Question: I have a cs-cart installation based in Mysql (MyIsam) with about 3,000 items and a database size of 700MB and index size of 247MB.
In the last month for a reason i don't know the performances falled down and are very inconstant. I optimized the DB as I usually do and tried to change some Mysql variables according with some suggestion I found over the internet.
The dedicated server is quite old
Cpu dual core pentium E2180
6GB RAM
160GB SATA
and this is the screenshot of the top command

'''
auto_increment_increment
1
auto_increment_offset
1
automatic_sp_privileges
ON
back_log
50
basedir
/usr/
bdb_cache_size
<PHONE>
bdb_home
/var/lib/mysql/
bdb_log_buffer_size
262144
bdb_logdir
bdb_max_lock
10000
bdb_shared_data
OFF
bdb_tmpdir
/tmp/
binlog_cache_size
32768
bulk_insert_buffer_size
<PHONE>
character_set_client
utf8
character_set_connection
utf8
character_set_database
latin1
character_set_filesystem
binary
character_set_results
utf8
character_set_server
latin1
character_set_system
utf8
character_sets_dir
/usr/share/mysql/charsets/
collation_connection
utf8_general_ci
collation_database
latin1_swedish_ci
collation_server
latin1_swedish_ci
completion_type
0
concurrent_insert
1
connect_timeout
10
datadir
/var/lib/mysql/
date_format
%Y-%m-%d
datetime_format
%Y-%m-%d %H:%i:%s
default_week_format
0
delay_key_write
ON
delayed_insert_limit
100
delayed_insert_timeout
300
delayed_queue_size
1000
div_precision_increment
4
keep_files_on_create
OFF
engine_condition_pushdown
OFF
expire_logs_days
0
flush
OFF
flush_time
0
ft_boolean_syntax
+ -><()~*:""&|
ft_max_word_len
84
ft_min_word_len
4
ft_query_expansion_limit
20
ft_stopword_file
(built-in)
group_concat_max_len
1024
have_archive
NO
have_bdb
YES
have_blackhole_engine
NO
have_compress
YES
have_community_features
YES
have_profiling
YES
have_crypt
YES
have_csv
NO
have_dynamic_loading
YES
have_example_engine
NO
have_federated_engine
NO
have_geometry
YES
have_innodb
YES
have_isam
NO
have_merge_engine
YES
have_ndbcluster
NO
have_openssl
DISABLED
have_ssl
DISABLED
have_query_cache
YES
have_raid
NO
have_rtree_keys
YES
have_symlink
YES
hostname
ltfs676.aus.us.siteprotect.com
init_connect
init_file
init_slave
innodb_additional_mem_pool_size
<PHONE>
innodb_autoextend_increment
8
innodb_buffer_pool_awe_mem_mb
0
innodb_buffer_pool_size
<PHONE>
innodb_checksums
ON
innodb_commit_concurrency
0
innodb_concurrency_tickets
500
innodb_data_file_path
ibdata1:10M:autoextend
innodb_data_home_dir
innodb_adaptive_hash_index
ON
innodb_doublewrite
ON
innodb_fast_shutdown
1
innodb_file_io_threads
4
innodb_file_per_table
OFF
innodb_flush_log_at_trx_commit
1
innodb_flush_method
innodb_force_recovery
0
innodb_lock_wait_timeout
50
innodb_locks_unsafe_for_binlog
OFF
innodb_log_arch_dir
innodb_log_archive
OFF
innodb_log_buffer_size
<PHONE>
innodb_log_file_size
<PHONE>
innodb_log_files_in_group
2
innodb_log_group_home_dir
./
innodb_max_dirty_pages_pct
90
Variable_name
Value
innodb_max_purge_lag
0
innodb_mirrored_log_groups
1
innodb_open_files
300
innodb_rollback_on_timeout
OFF
innodb_support_xa
ON
innodb_sync_spin_loops
20
innodb_table_locks
ON
innodb_thread_concurrency
8
innodb_thread_sleep_delay
10000
innodb_use_legacy_cardinality_algorithm
ON
interactive_timeout
28800
join_buffer_size
131072
key_buffer_size
367001600
key_cache_age_threshold
300
key_cache_block_size
1024
key_cache_division_limit
100
language
/usr/share/mysql/english/
large_files_support
ON
large_page_size
0
large_pages
OFF
lc_time_names
en_US
license
GPL
local_infile
OFF
locked_in_memory
OFF
log
OFF
log_bin
OFF
log_bin_trust_function_creators
OFF
log_error
/var/log/mysqld.log
log_queries_not_using_indexes
OFF
log_slave_updates
OFF
log_slow_queries
OFF
log_warnings
1
long_query_time
10
low_priority_updates
OFF
lower_case_file_system
OFF
lower_case_table_names
0
max_allowed_packet
<PHONE>
max_binlog_cache_size
<PHONE>
max_binlog_size
<PHONE>
max_connect_errors
10
max_connections
100
max_delayed_threads
20
max_error_count
64
max_heap_table_size
<PHONE>
max_insert_delayed_threads
20
max_join_size
<PHONE>
max_length_for_sort_data
1024
max_prepared_stmt_count
16382
max_relay_log_size
0
max_seeks_for_key
<PHONE>
max_sort_length
1024
max_sp_recursion_depth
0
max_tmp_tables
32
max_user_connections
50
max_write_lock_count
<PHONE>
multi_range_count
256
myisam_data_pointer_size
6
myisam_max_sort_file_size
<PHONE>
myisam_mmap_size
<PHONE>
myisam_recover_options
OFF
myisam_repair_threads
1
myisam_sort_buffer_size
<PHONE>
myisam_stats_method
nulls_unequal
net_buffer_length
16384
net_read_timeout
30
net_retry_count
10
net_write_timeout
60
new
OFF
old_passwords
OFF
open_files_limit
20000
optimizer_prune_level
1
optimizer_search_depth
62
pid_file
/var/run/mysqld/mysqld.pid
plugin_dir
port
3306
preload_buffer_size
32768
profiling
OFF
profiling_history_size
15
protocol_version
10
query_alloc_block_size
8192
query_cache_limit
<PHONE>
query_cache_min_res_unit
4096
query_cache_size
0
query_cache_type
ON
query_cache_wlock_invalidate
OFF
query_prealloc_size
8192
range_alloc_block_size
4096
read_buffer_size
131072
read_only
OFF
read_rnd_buffer_size
262144
relay_log
relay_log_index
relay_log_info_file
relay-log.info
relay_log_purge
ON
relay_log_space_limit
0
rpl_recovery_rank
0
secure_auth
OFF
secure_file_priv
server_id
0
skip_external_locking
ON
Variable_name
Value
skip_networking
OFF
skip_show_database
OFF
slave_compressed_protocol
OFF
slave_load_tmpdir
/tmp/
slave_net_timeout
3600
slave_skip_errors
OFF
slave_transaction_retries
10
slow_launch_time
2
socket
/var/lib/mysql/mysql.sock
sort_buffer_size
<PHONE>
sql_big_selects
ON
sql_mode
sql_notes
ON
sql_warnings
OFF
ssl_ca
ssl_capath
ssl_cert
ssl_cipher
ssl_key
storage_engine
MyISAM
sync_binlog
0
sync_frm
ON
system_time_zone
CDT
table_cache
64
table_lock_wait_timeout
50
table_type
MyISAM
thread_cache_size
0
thread_stack
196608
time_format
%H:%i:%s
time_zone
SYSTEM
timed_mutexes
OFF
tmp_table_size
33554432
tmpdir
/tmp/
transaction_alloc_block_size
8192
transaction_prealloc_size
4096
tx_isolation
REPEATABLE-READ
updatable_views_with_limit
YES
version
5.0.95
version_bdb
Sleepycat Software: Berkeley DB 4.1.24: (December ...
version_comment
Source distribution
version_compile_machine
i386
version_compile_os
redhat-linux-gnu
wait_timeout
28800
'''
Can anybody please help me tuning the system?
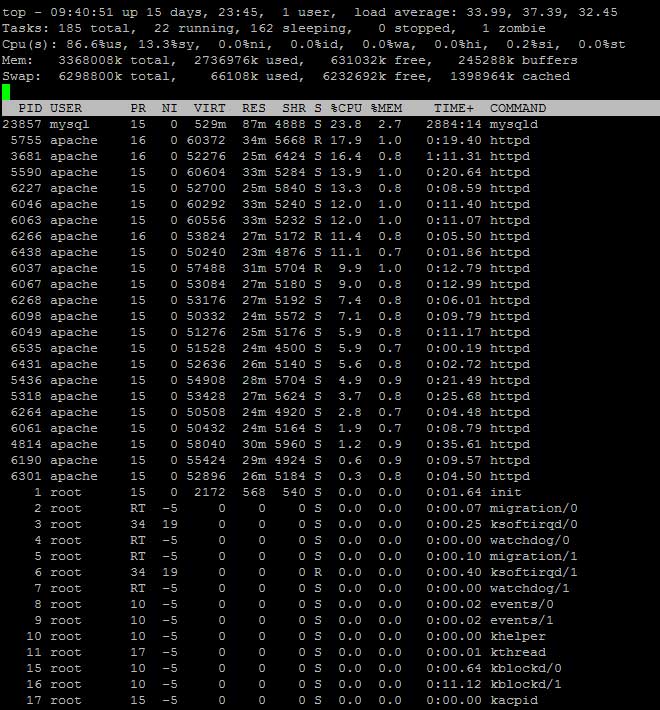
Answer: According to the status dump, your 'innodb_buffer_pool_size' is the default (ie - tiny compared to the size of the database) and the MyIsam 'key_buffer_size' is 350mb. Your machine also has 3GB of ram or so. A good chunk of it isn't being used - or is used by the OS for cache (which is where database may be - but it's not being actively controlled by Mysql, hence is slower).
I'd imagine that all the tables in the main database are set up as MyIsam tables. My first action if I were to go to optimise the server would be to increase the 'innodb_buffer_pool_size' to around 1GB (a little more than the database size) and then convert all the databases to InnoDB. This brings the entire database into memory, under control of the database server.
Just changing those when you don't know what you are doing though, would not be be a good idea - but may give you enough thoughts to properly investigate Mysql server optimisations.